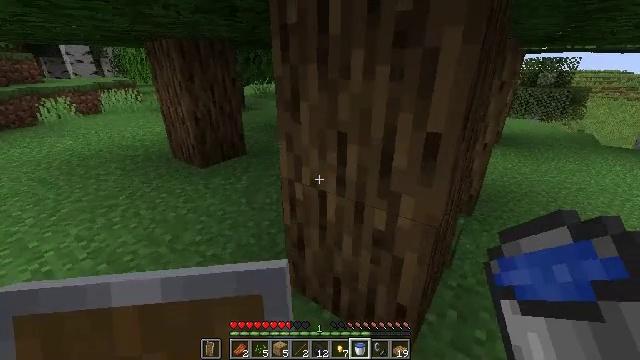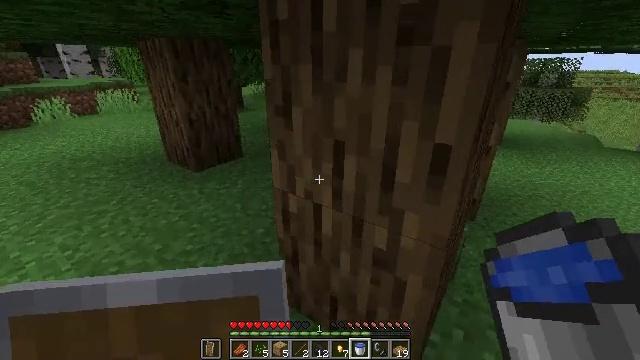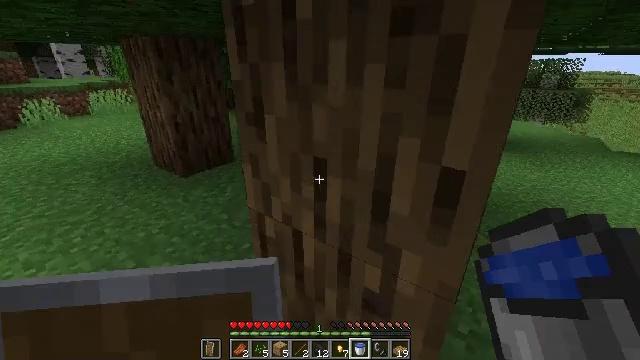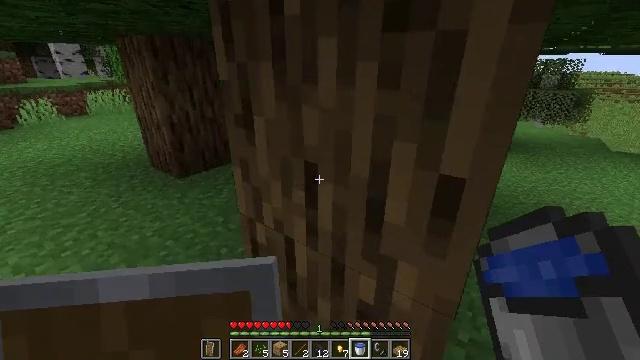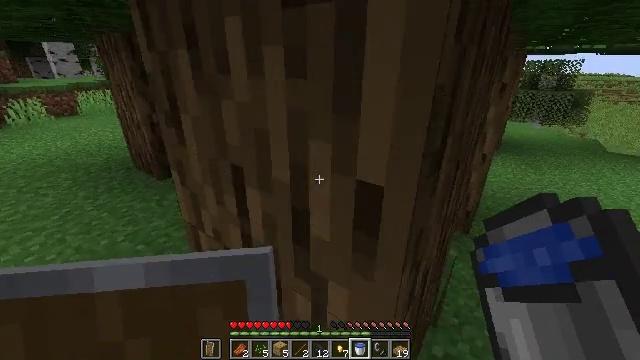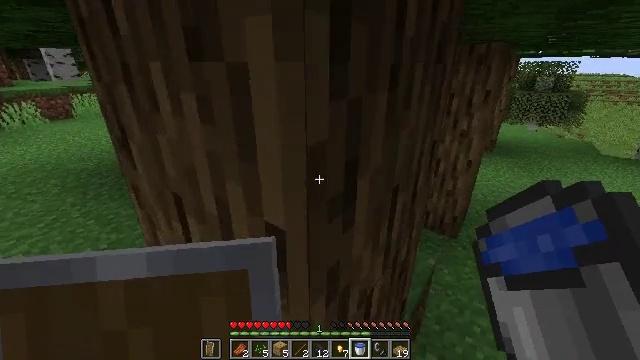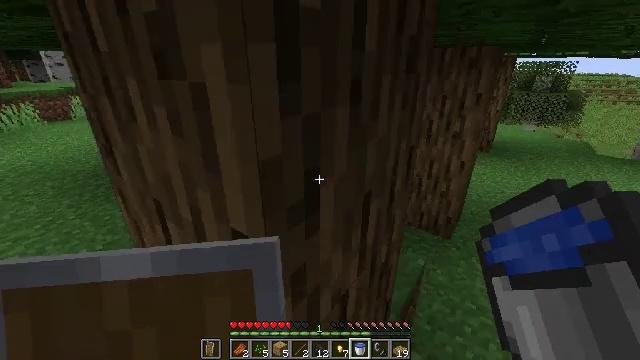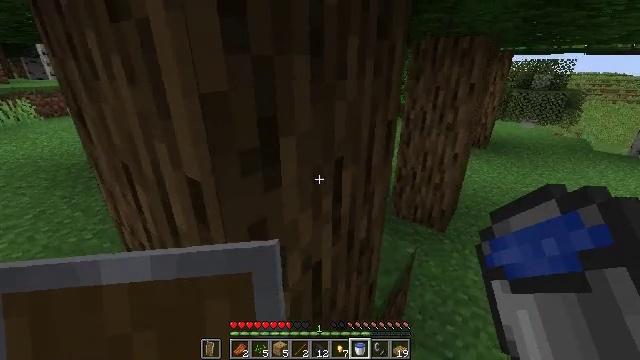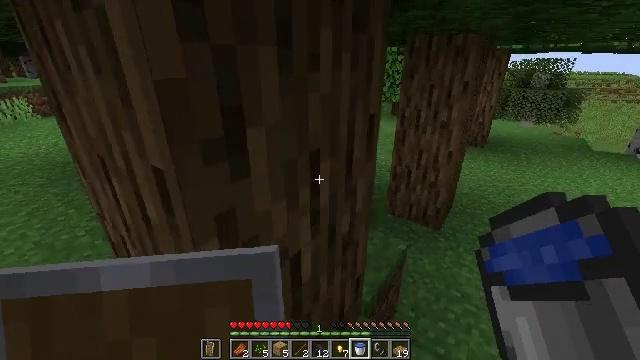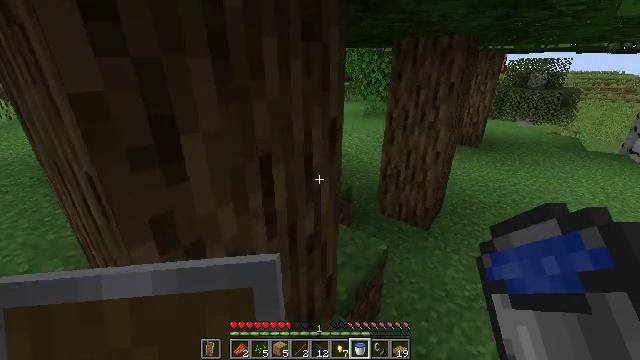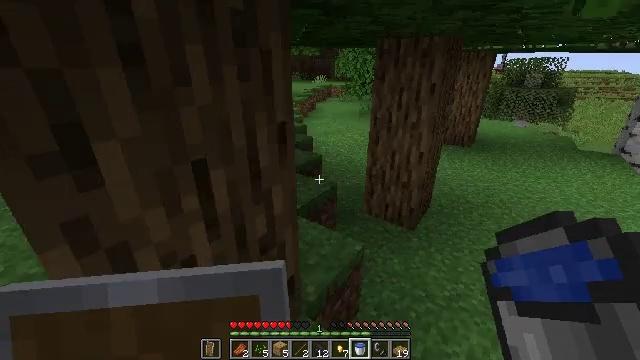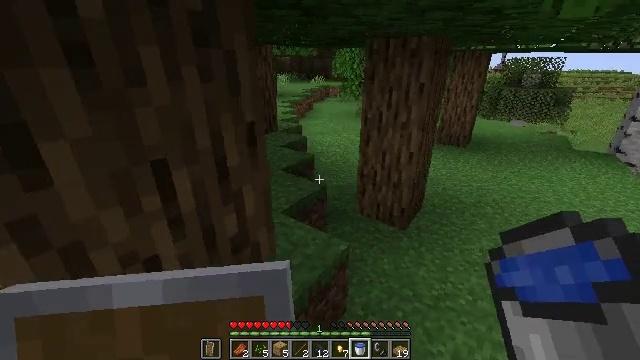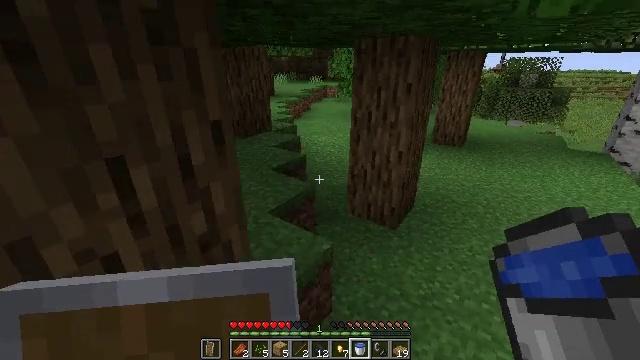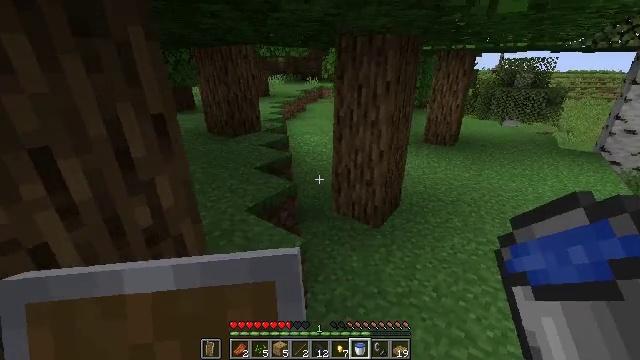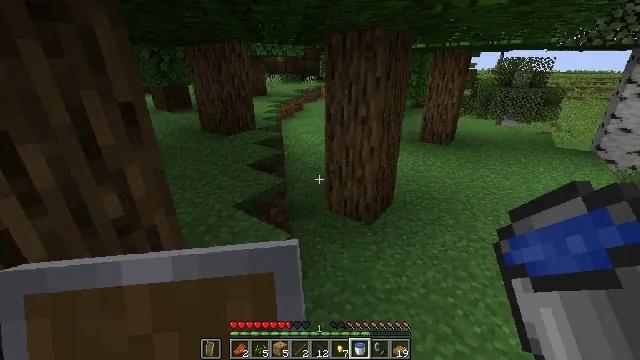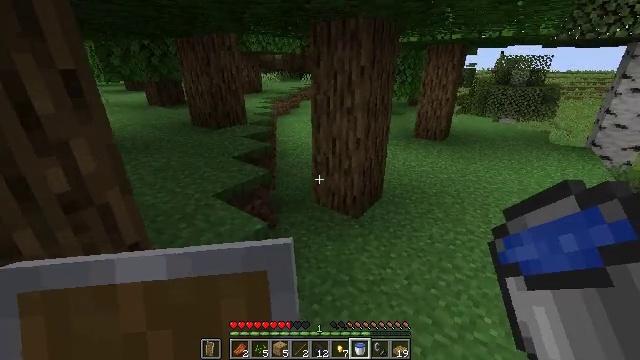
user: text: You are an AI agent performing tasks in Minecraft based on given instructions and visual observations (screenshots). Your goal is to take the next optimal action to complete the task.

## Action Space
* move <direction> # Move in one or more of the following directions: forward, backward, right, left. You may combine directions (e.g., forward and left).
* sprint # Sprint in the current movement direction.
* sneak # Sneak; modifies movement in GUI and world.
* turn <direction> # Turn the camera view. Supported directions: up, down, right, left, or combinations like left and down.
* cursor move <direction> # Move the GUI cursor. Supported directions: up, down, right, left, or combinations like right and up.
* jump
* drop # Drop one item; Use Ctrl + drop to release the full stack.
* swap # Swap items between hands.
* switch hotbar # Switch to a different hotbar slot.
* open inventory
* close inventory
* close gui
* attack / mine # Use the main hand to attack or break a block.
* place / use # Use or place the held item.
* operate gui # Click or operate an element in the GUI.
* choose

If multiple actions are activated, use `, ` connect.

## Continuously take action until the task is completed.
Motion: motion action
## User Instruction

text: Mine the magma block in the nether.
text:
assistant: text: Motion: move forward and move right, jump
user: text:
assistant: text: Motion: move forward and move right, jump
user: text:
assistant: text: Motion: move right, jump
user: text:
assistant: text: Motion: move right, jump
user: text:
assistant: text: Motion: move right, jump
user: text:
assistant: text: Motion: move right, jump
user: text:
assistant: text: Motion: move right, jump
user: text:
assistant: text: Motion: move right, jump
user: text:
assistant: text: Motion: move right, jump
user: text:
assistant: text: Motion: move right, jump
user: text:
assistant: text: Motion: move right, jump
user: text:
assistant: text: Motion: move right, jump
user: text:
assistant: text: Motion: move right, jump
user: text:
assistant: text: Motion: move right, jump
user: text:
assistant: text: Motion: move right, jump
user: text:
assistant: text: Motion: move right, jump
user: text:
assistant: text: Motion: move right, jump
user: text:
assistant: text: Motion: move right, jump
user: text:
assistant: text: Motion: move right, jump
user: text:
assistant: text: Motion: move right, jump
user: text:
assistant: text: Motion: move right, jump
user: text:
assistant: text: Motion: move right, jump
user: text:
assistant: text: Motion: move right, jump
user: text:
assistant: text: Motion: move right, jump
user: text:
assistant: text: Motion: move right, jump
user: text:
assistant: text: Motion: move right, jump
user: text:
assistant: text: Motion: move right, jump
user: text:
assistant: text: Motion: move right, jump
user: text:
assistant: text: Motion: move right, jump
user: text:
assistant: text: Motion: move right, jump